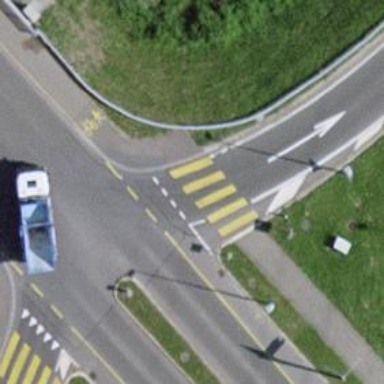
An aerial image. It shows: Uncontrolled zebra crossing on the road.